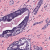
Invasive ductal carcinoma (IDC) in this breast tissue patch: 0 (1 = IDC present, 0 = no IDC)